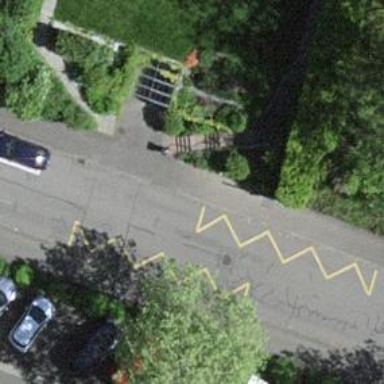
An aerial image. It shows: Bus stop with stop position for public transport.